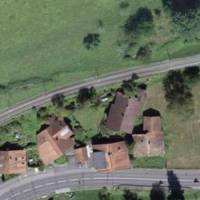
EUNIS habitat code: 24
Species observed at this site:
Rhinolophus hipposideros
Glis glis
Aglais urticae
Milvus migrans
Mergus merganser